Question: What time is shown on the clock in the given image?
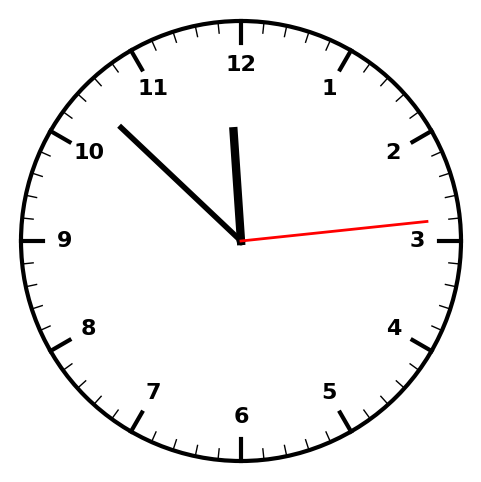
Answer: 11:52:14